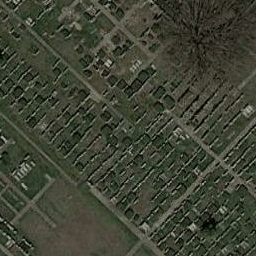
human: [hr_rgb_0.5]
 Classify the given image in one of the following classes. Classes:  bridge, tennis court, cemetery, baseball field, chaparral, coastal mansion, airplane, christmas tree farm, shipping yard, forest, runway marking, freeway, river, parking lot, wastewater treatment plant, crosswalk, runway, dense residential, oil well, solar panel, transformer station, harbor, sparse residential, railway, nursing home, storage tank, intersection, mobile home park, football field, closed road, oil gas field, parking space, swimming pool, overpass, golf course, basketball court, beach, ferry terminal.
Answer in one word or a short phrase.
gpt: cemetery